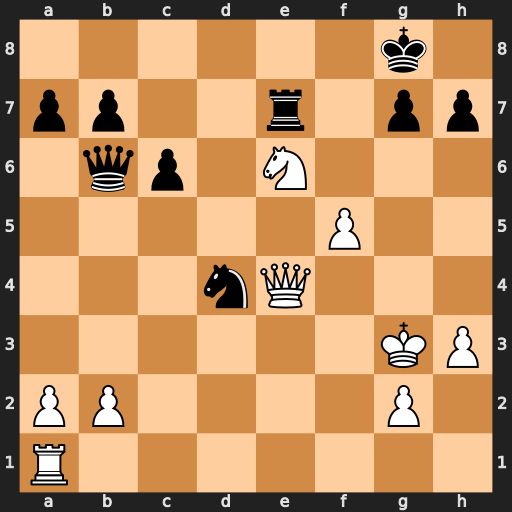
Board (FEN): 6k1/pp2r1pp/1qp1N3/5P2/3nQ3/6KP/PP4P1/R7
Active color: w
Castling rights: -
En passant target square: -
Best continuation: Qxd4 Qxd4 Nxd4